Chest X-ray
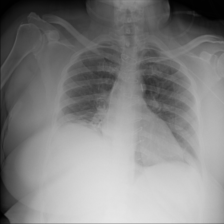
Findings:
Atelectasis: positive
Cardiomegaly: negative
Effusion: negative
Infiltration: negative
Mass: negative
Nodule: negative
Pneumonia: negative
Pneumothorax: negative
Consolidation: negative
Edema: negative
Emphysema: negative
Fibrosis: negative
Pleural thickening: negative
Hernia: negative